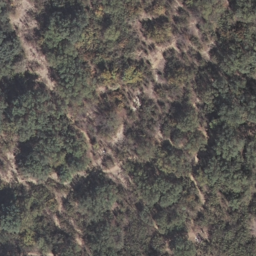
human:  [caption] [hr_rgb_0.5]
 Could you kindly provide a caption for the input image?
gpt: It is a forest with green and grey plants .

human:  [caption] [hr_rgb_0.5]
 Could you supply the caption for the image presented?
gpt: This is a forest with green and grey plants .

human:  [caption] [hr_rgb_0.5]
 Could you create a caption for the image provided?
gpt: There are lots of green and grey trees in the forest .

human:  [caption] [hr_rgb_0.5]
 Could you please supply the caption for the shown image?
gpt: There are some green and grey trees in the forest .

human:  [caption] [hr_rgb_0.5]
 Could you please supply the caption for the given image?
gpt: Lots of green and grey trees in the forest .